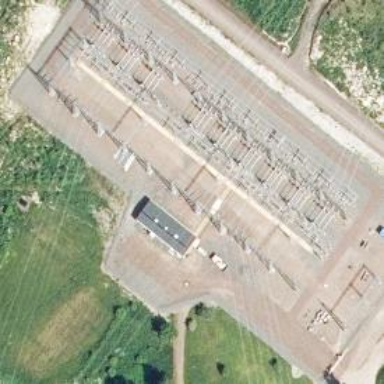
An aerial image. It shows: Transmission level substation.